Question: The graph I want to make is a line graph with strings on the vertical axis and numbers on the horizontal axis by using Chart.js.
For example, the horizontal axis is time and the vertical axis is the colour of the hat.
See the image below
'''
var myChart = new Chart(ctx, {
type: 'line',
data: {
labels: [1,2,3,4,5,6,7,8,9,10,11,12,13,14,15,16,17,18,19,20,21],//Number of frames
datasets: [{
label: 'The colour of the hat of the person in the frame',
data: ["red","blue","red","blue","yeallow","red","blue","red","blue","yeallow",.....],
borderColor: '#f88',
}],
}
});
'''

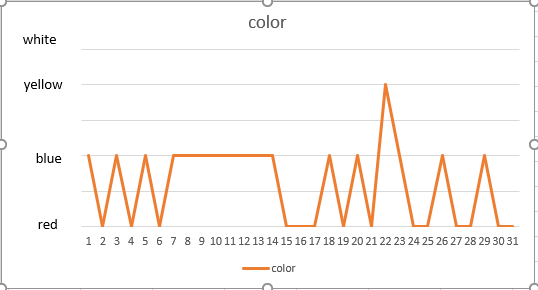
Answer: Yes, you have to set your y scale to category, also supply it a labels array and then in your data array you can mention those labels:
'''
const options = {
type: 'line',
data: {
labels: [1, 2, 3, 4, 5, 6],
datasets: [{
label: '# of Points',
data: ["Blue", "Red", "Red", "Orange", "Green", "Orange"],
borderColor: 'pink'
}]
},
options: {
scales: {
y: {
type: 'category',
labels: ["Red", "Blue", "Yellow", "Green", "Purple", "Orange"]
},
}
}
}
const ctx = document.getElementById('chartJSContainer').getContext('2d');
new Chart(ctx, options);
'''
'''
<body>
<canvas id="chartJSContainer" width="600" height="400"></canvas>
<script src="https://cdnjs.cloudflare.com/ajax/libs/Chart.js/3.7.0/chart.js"></script>
</body>
'''